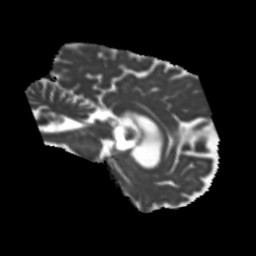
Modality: MD
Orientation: sagittal
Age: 75
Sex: female
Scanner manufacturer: siemens
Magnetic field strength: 3 T
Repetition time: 5.25 s
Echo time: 0.08 s